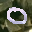
Label: 0